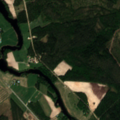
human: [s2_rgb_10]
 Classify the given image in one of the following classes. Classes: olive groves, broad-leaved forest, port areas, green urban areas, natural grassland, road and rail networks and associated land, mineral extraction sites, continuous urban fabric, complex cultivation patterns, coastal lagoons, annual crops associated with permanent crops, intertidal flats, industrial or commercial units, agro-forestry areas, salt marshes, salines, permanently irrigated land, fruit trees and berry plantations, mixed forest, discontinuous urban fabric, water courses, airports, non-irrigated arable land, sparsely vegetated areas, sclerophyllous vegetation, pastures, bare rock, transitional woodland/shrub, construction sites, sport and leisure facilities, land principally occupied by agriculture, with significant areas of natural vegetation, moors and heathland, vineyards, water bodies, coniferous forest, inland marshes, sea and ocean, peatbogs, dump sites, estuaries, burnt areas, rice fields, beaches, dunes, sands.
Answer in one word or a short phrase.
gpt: land principally occupied by agriculture, with significant areas of natural vegetation, coniferous forest, mixed forest